Interaction volume radius: 5 \u00c5
Interaction volume height: 20 \u00c5
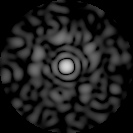
Disorder parameter: 0.8359